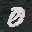
Label: 0